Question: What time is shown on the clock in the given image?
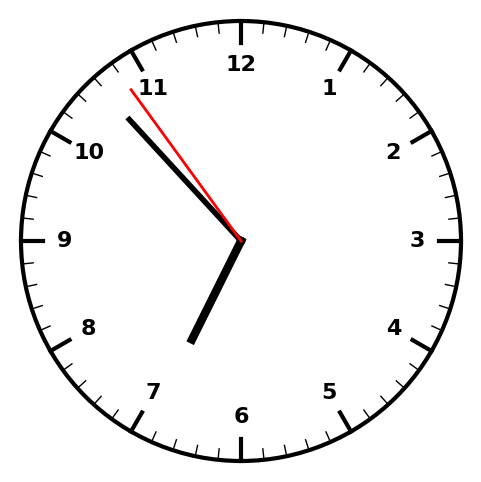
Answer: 06:52:54